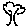
Label: tree